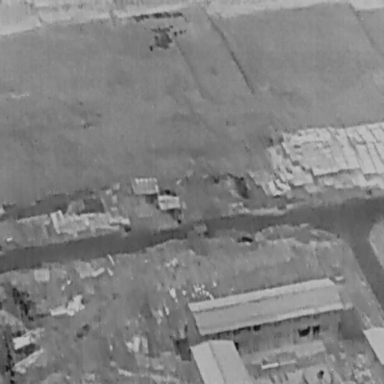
There is a Person in the infrared image.